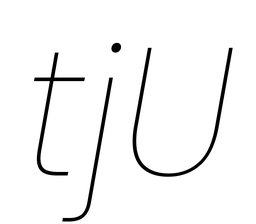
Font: Poppins-ThinItalic